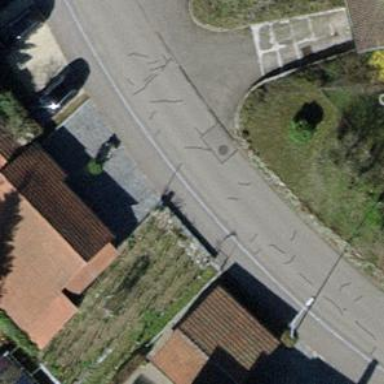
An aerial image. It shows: Group of garages.